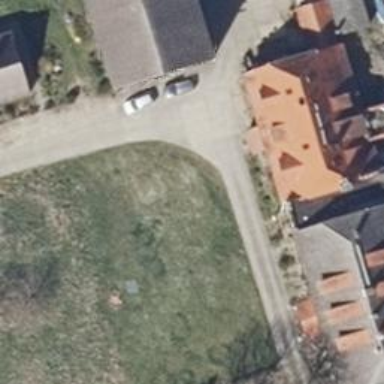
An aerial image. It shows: Driveway.